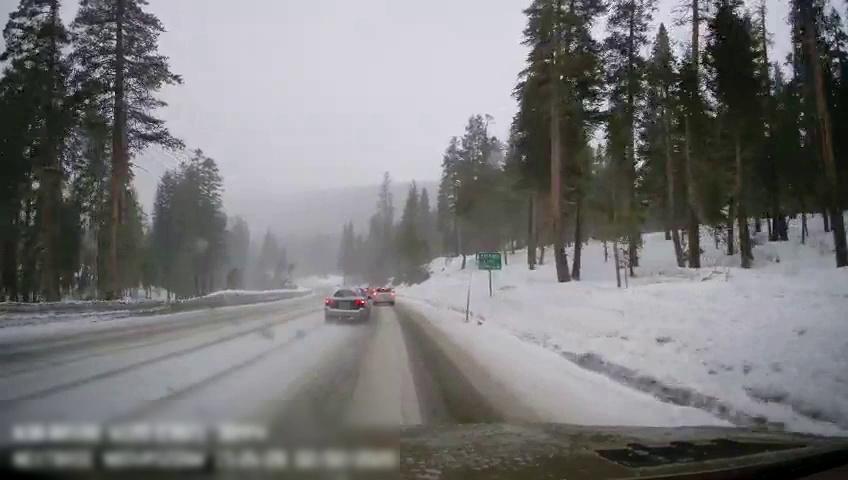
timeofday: Day
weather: Snowy
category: Drivable Space
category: Vehicles | SUV
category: Vehicles | SUV
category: Traffic | Signs